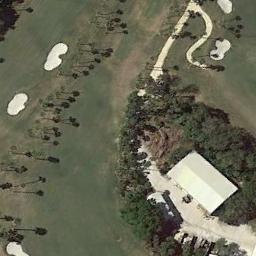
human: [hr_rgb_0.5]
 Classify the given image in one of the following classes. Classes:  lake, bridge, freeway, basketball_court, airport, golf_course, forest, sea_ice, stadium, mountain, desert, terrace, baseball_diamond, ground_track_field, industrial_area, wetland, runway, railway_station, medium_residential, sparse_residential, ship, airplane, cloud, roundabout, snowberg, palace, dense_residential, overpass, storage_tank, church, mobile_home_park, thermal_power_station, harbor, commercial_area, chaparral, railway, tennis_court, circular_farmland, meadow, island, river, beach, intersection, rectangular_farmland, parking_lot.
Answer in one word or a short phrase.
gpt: golf_course